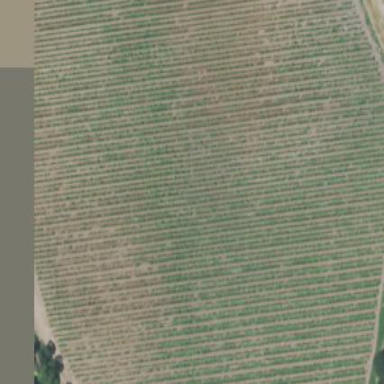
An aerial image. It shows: Vineyard where grapes are grown.